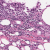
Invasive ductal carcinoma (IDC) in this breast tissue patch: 0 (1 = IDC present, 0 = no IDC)